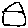
Label: house